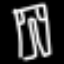
Label: pants